Interaction volume radius: 5 \u00c5
Interaction volume height: 30 \u00c5
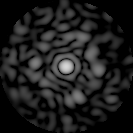
Disorder parameter: 0.8548